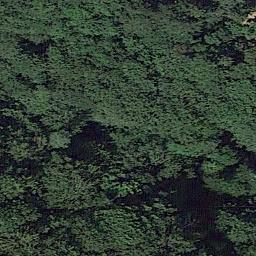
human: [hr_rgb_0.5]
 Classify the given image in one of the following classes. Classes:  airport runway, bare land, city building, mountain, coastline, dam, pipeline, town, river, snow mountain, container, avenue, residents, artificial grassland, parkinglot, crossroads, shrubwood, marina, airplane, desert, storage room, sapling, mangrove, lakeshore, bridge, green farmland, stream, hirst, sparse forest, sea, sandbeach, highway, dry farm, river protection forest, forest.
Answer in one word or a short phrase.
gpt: forest